Question: I am trying to match this url:
<URL>
where random user and the ending id are changing.
I want to verify that the url is indeed a play.spotify.com link and matches that format.
I have this javascript function:
'''
var verify = function(url){
var re = new RegExp("(https:\/\/play.spotify.com\/user\/\w+?\/playlist\/\w+)", "g");
var result = re.exec(url);
console.log(result);
}
verify("https://play.spotify.com/user/useruser/playlist/71ljVu3Ejccu2PzW6iXv0G");
'''
When I tested it out using a regex tester, it seems to work correctly:

The output of the console.log, however, is just 'null'.
What am I doing wrong in the javascript? Why isn't the url properly matching?
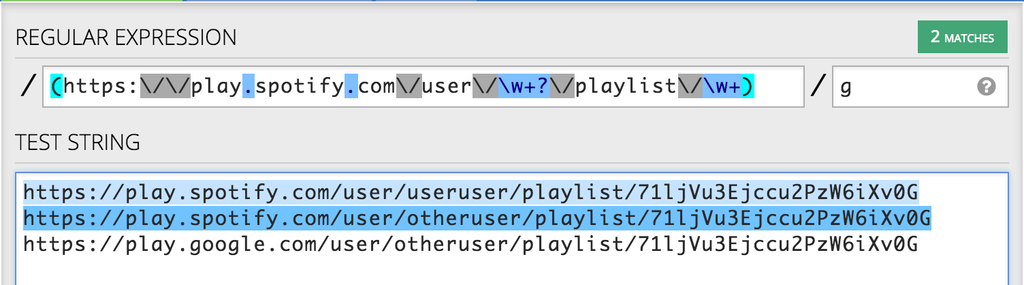
Answer: > '''
"(https:\/\/play.spotify.com\/user\/\w+?\/playlist\/\w+)"
'''
You're escaping the characters '/' and 'w' here, which is not necessary in a string literal. Your string is equivalent to
'''
"(https://play.spotify.com/user/w+?/playlist/w+)"
'''
which obviously now is not the regex that you're looking for.
<URL>:
'''
var re = /(https:\/\/play.spotify.com\/user\/\w+?\/playlist\/\w+)/g;
'''
If you really needed to use 'new RegExp' for some reason, you'd have to escape the backslash character in your string: 'new RegExp("(https://play.spotify.com/user/\w+?/playlist/\w+)", "g")'.